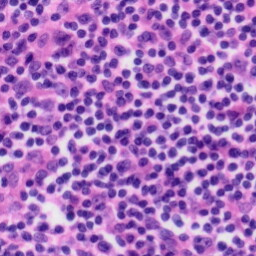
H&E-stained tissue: Tonsil